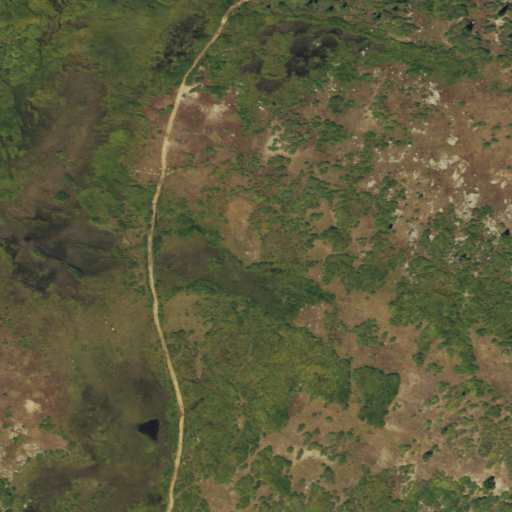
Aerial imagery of gap in Colorado named Williams Pass containing shrub, herbaceous wetlands, woody wetlands, and grassland